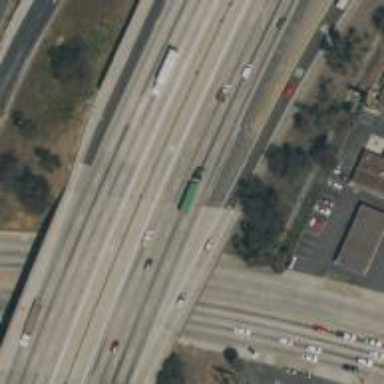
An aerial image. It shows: Motorway bridge.